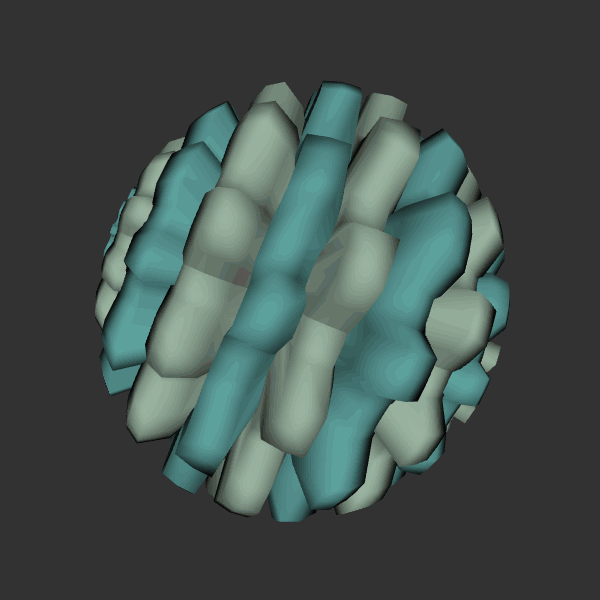
Background: dark